Question: I want to build a system which consists of solar thermal collectors and ground source heat exchanger. I have a whole season weather data, which is connected with solar thermal collectors. I want to see how much heat will be released during the whole season from solar collectors to the ground by ground source heat exchanger respectively borehole, and the increased ground temperature by heat release.
Although I have the same number of unknowns and equations, the singularity error comes up.
Is there any missing process element?

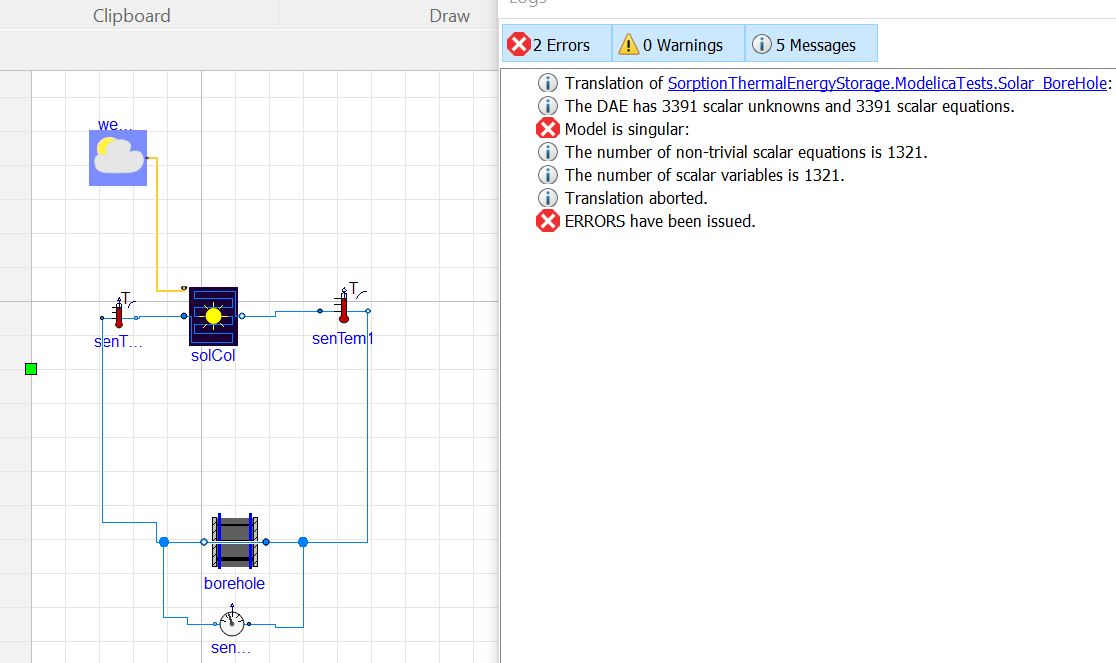
Answer: The thermo-hydraulic part of your model needs a "ground" component to provide the reference pressure and enthalpy, since the heat exchanger components only describe in pressure/enthalpy.
You could use, e.g., a 'Modelica.Fluid.Sources.Boundary_pT', 'Modelica.Fluid.Sources.Boundary_ph' or 'Buildings.Fluid.Storage.ExpansionVessel' component for that.